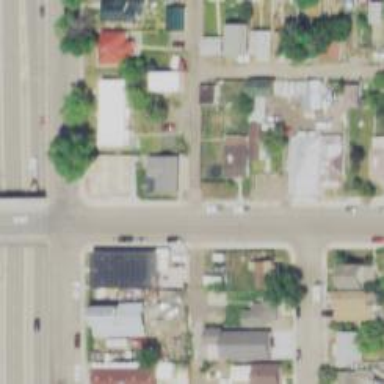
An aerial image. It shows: Alley classified as service road.